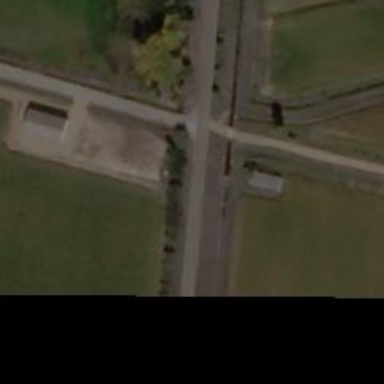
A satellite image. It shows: Track road with bridge.